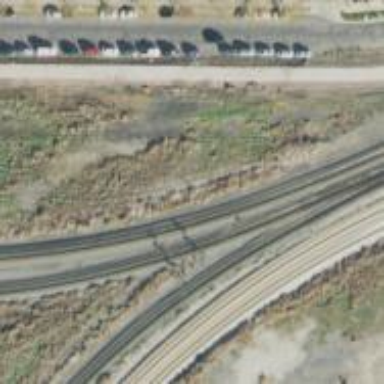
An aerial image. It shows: Railway signal.